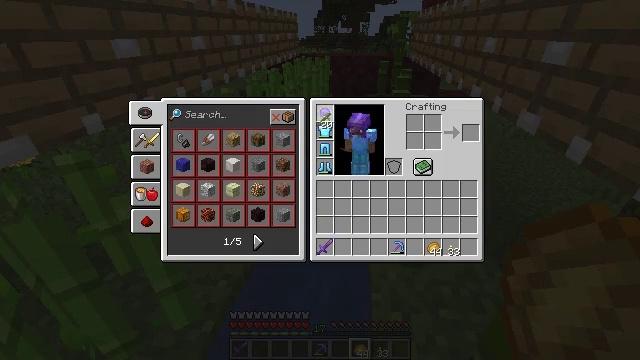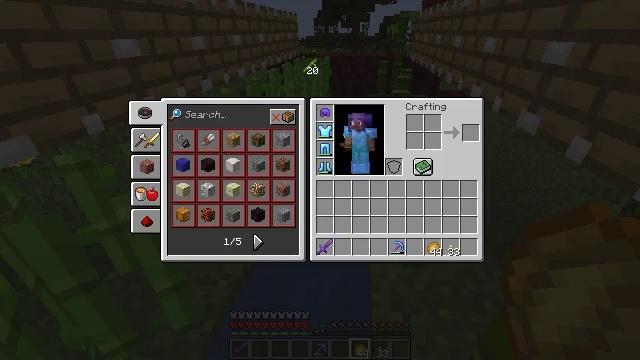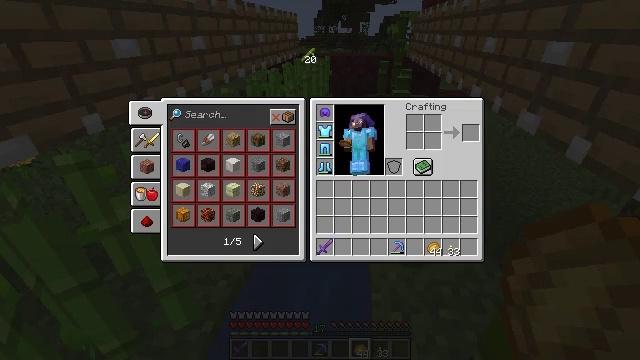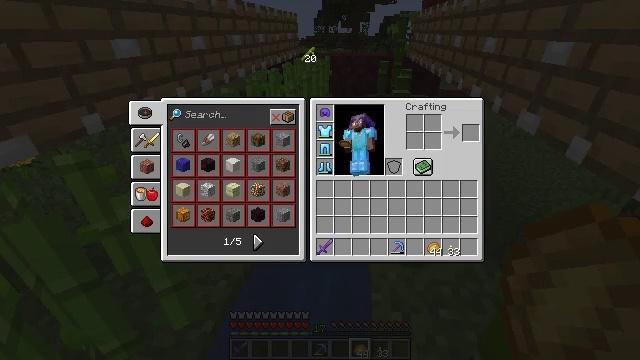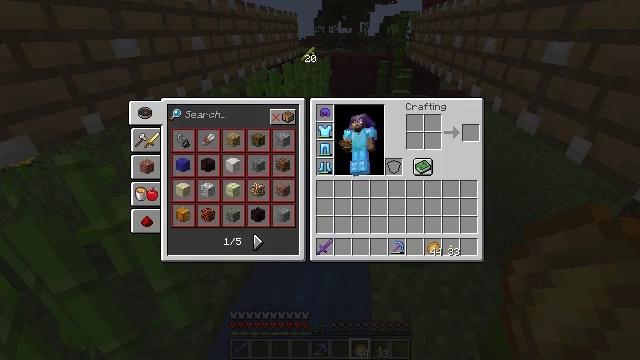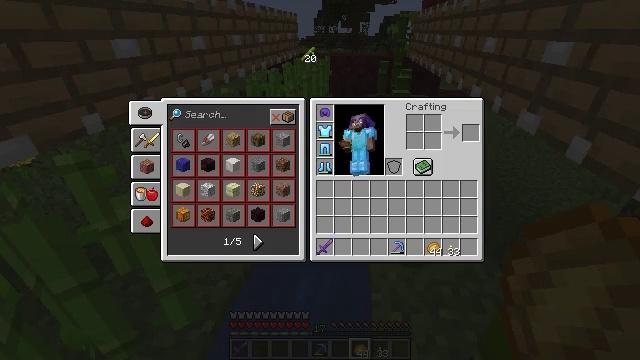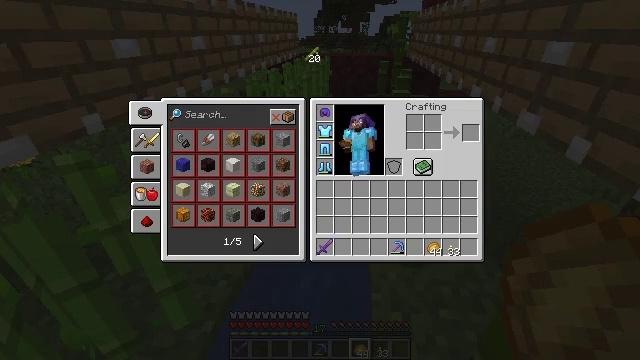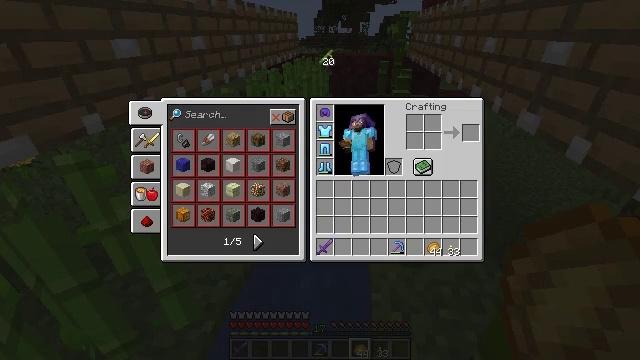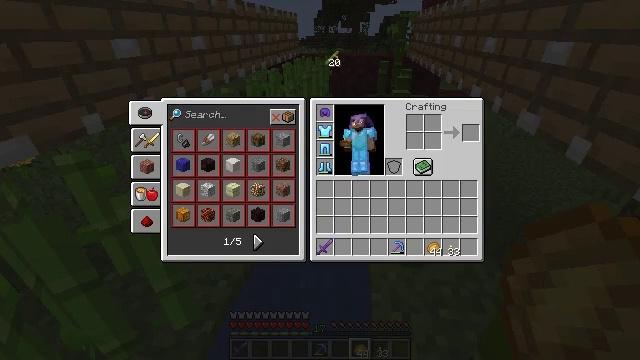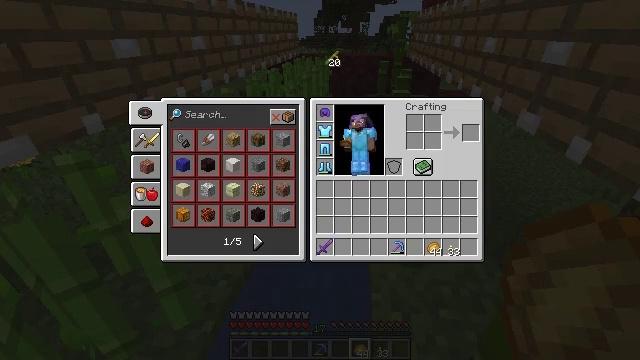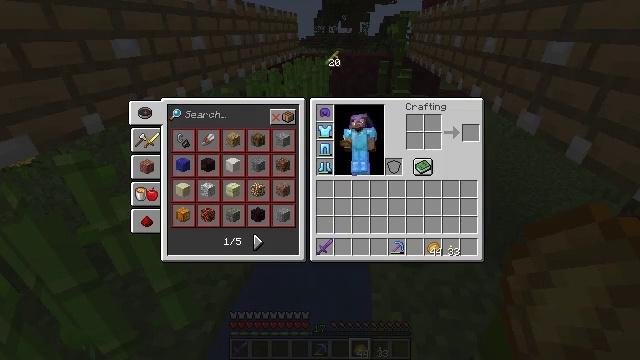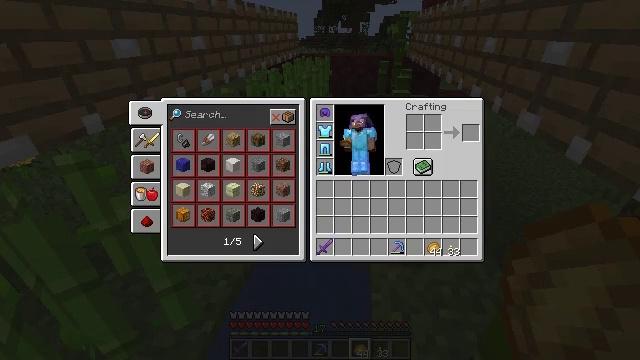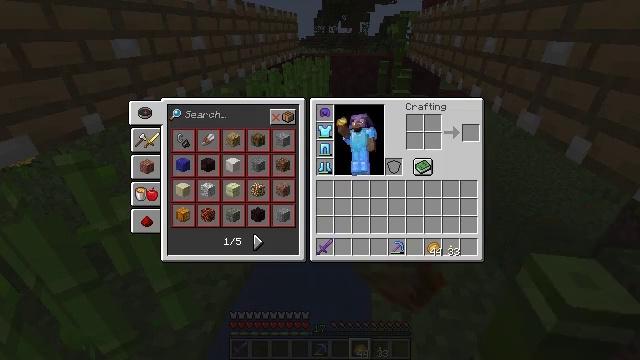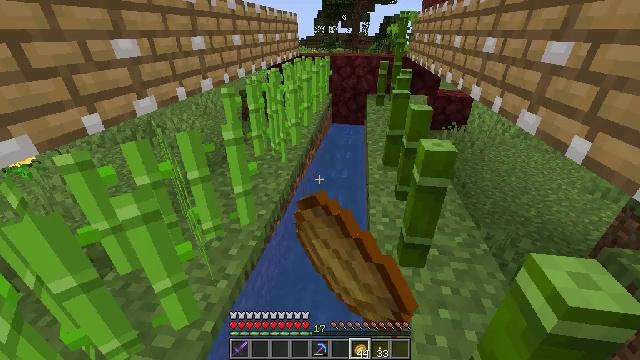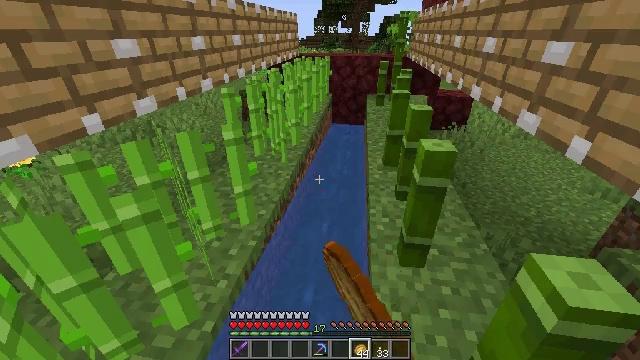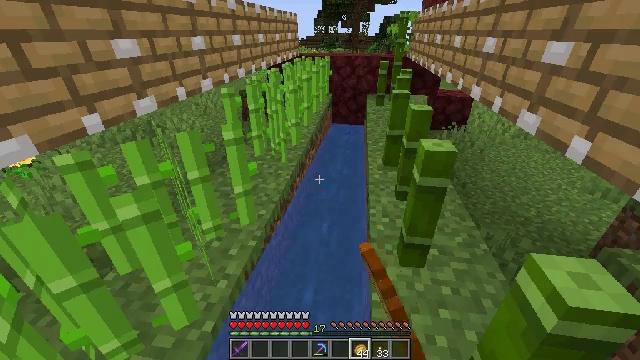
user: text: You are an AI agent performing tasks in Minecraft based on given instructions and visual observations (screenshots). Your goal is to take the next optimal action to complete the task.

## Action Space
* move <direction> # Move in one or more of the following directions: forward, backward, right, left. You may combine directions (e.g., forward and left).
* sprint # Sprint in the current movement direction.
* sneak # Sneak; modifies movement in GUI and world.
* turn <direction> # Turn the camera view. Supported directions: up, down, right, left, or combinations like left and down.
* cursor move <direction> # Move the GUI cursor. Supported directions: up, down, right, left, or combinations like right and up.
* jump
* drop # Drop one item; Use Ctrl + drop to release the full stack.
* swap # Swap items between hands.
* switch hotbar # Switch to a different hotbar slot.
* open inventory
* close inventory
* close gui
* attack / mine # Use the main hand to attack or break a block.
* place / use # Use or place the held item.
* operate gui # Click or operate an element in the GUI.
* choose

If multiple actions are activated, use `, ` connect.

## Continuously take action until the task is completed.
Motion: motion action
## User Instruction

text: Remove a bamboo from the inventory.
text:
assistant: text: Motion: cursor move left and up
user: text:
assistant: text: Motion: cursor move up
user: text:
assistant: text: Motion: no_op
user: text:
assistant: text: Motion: no_op
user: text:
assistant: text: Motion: no_op
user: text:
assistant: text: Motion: no_op
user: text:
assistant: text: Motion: cursor move right
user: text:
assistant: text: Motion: operate gui
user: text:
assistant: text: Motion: operate gui
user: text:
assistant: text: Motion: operate gui
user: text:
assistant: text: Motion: no_op
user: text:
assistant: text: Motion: no_op
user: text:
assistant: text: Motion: close inventory
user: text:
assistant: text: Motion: close inventory
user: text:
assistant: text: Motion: close inventory
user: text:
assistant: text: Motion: close inventory